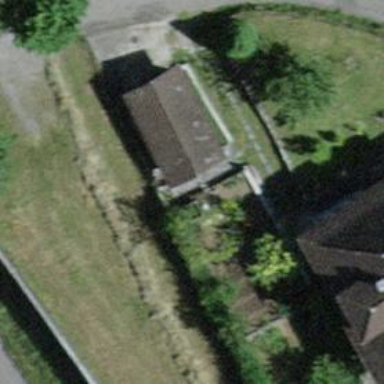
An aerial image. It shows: Garage.